Question: OK, so: I have successfully integrated the first working <URL>.
The generator implements an image-resizing and -resampling algorithm, based on the example code from the Halide codebase - <URL> - I adapted the sample in order to leverage generator parameters, and tied the generators' compilation and invocation to my cmake script using the functions defined in 'HalideGenerator.cmake', just as the Halide project does in its own build script.
All this works great, so far - but my domain expertise is lacking in the realm of code-generation nuances. For example, I tweaked the scheduling method to get the best observed empirical speed on my laptop - but despite taking many long tinkering sessions and code-reading sojourns into the depths of Halide's many generator-related <URL>, I have only the most superficial understanding of the code-generation process.
Specifically, I don't know how to approach this. Is it best to use defaults or try to turn on specific options for my target platform - and if the latter, do I have to have conditional code somewhere, or can the binary include fallbacks?
Here's what I am talking about: in the source for Halide tutorial lesson #15, there's a complex script that invokes a generator with various options. Here's a snippet from code comments in this script:
'''
# If you're compiling and linking multiple Halide pipelines, then the
# multiple copies of the runtime should combine into a single copy
# (via weak linkage). If you're compiling and linking for multiple
# different targets (e.g. avx and non-avx), then the runtimes might be
# different, and you can't control which copy of the runtime the
# linker selects.
# You can control this behavior explicitly by compiling your pipelines
# with the no_runtime target flag. Let's generate and link several
# different versions of the first pipeline for different x86 variants: [snip]
'''
... from this it is hard to separate what be done, from what be done, or what be done, discretionally. Comparatively, one doesn't have to deal with these issues when setting up C++ or Objective-C projects (even more Byzantine examples) as the compiler and linker make most these decisions for you, and at most need a flag or two.
My question is: how can I integrate the Halide generator's output library binaries into my existing project - such that the generator output is as fast as possible (e.g. uses GPU, SSE2/3, AVX2 etc) further constraining portability (e.g. it won't mysteriously segfault on a slightly different machine)?
Specifically, what should my process be - as in, should I only target the lowest-common-denominator at first, and then leverage more exotic processor features incrementally?
---
EDIT: As I mentioned in comments below, this is what my GenGen binary outputs to 'stdout' when invoked with no options:

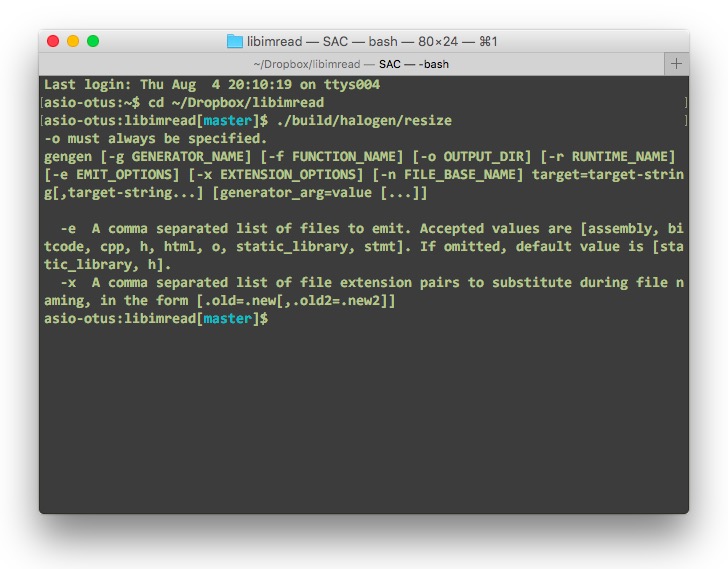
Answer: For the case of pre-generating your binaries (AOT), it sounds like you want runtime dispatch. Your program will examine the CPU/GPU environment at startup and decide what features (AVX, OpenCL, etc.) should be used. This is not Halide specific.
- - 'Func''Target'-
You are free to choose how many feature sets and libraries you want to support.
The alternative is to compile your Halide code at program startup (JIT). I recommend using the 'Target' object returned by 'get_jit_target_from_environment()', which uses the contents of the environment variable 'HL_JIT_TARGET' or "host" if that variable is not set. The "host" target string is the same as 'get_host_target()' and means Halide will examine the CPU/GPU environment and set whatever features it finds. You can then dynamically test the 'Target' object and use GPU or CPU scheduling.